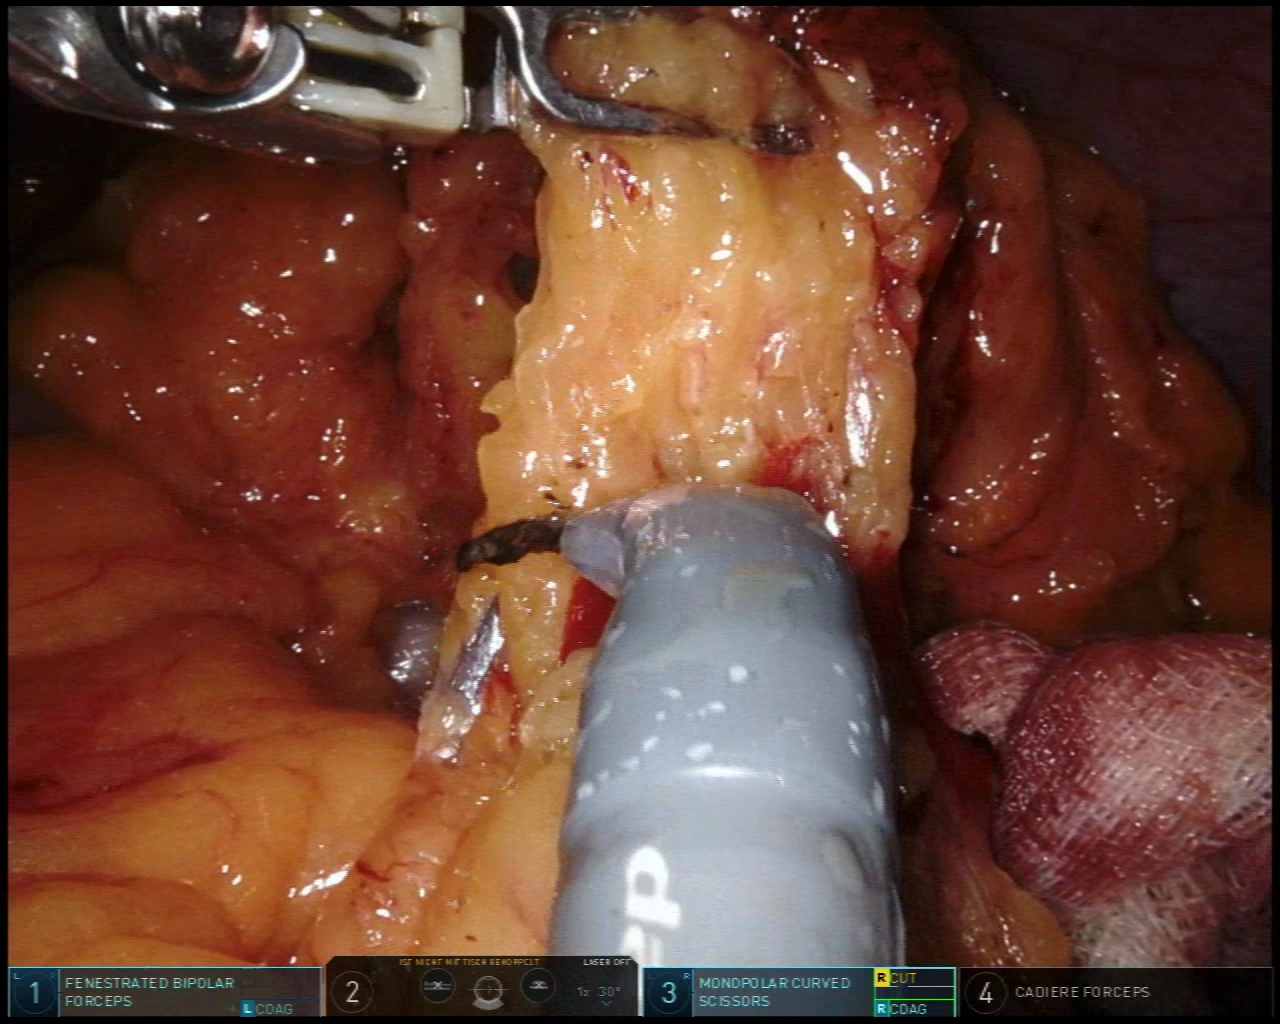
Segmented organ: stomach
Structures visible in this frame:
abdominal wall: yes
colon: no
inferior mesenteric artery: no
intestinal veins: no
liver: no
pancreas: no
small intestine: no
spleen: no
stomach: yes
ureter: no
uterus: no
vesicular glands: no